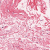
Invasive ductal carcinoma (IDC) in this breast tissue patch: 0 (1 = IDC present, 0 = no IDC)